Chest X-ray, PA view. Patient: 64 years old, sex F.
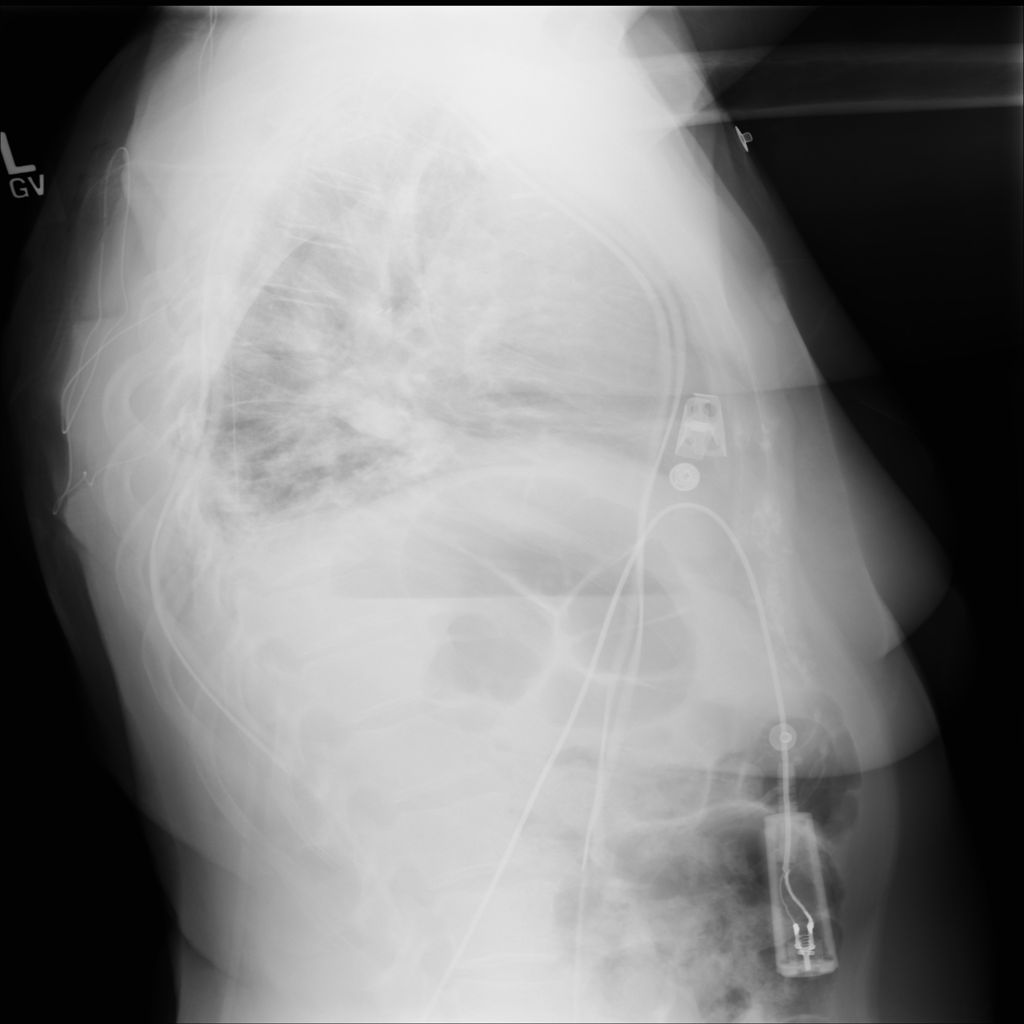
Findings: Atelectasis, Edema, Emphysema, Nodule